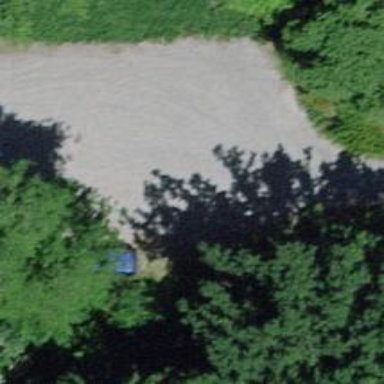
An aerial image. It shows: Parking aisle with fine gravel surface.